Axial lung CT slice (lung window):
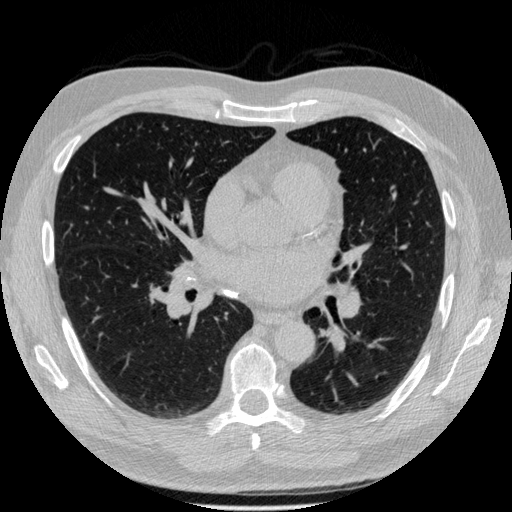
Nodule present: no